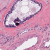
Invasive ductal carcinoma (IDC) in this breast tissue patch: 0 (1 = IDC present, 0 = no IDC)